Question: I have setup Custom Errors for my site as my Web.config shows below:
'''
<system.web>
<customErrors mode="On" redirectMode="ResponseRewrite" defaultRedirect="~/Error/Error400">
<error statusCode="400" redirect="~/Error/Error404"/>
<error statusCode="404" redirect="~/Error/Error404" />
<error statusCode="403" redirect="~/Error/Error403" />
<error statusCode="500" redirect="~/Error/Error500" />
</customErrors>
</system.web>
'''
And also
'''
<system.webServer>
<httpErrors errorMode="Custom" existingResponse="Replace">
<remove statusCode="400" />
<error statusCode="400" path="/Error/Error400" responseMode="ExecuteURL" />
<remove statusCode="403" />
<error statusCode="403" path="/Error/Error403" responseMode="ExecuteURL" />
<remove statusCode="404" />
<error statusCode="404" path="/Error/Error404" responseMode="ExecuteURL" />
<remove statusCode="500" />
<error statusCode="500" path="/Error/Error500" responseMode="ExecuteURL" />
</httpErrors>
</system.webServer>
'''
I am throwing errors like this from my controllers:
'''
throw new HttpException((int)HttpStatusCode.BadRequest, "The checklist Id is not specified. EntityId: " + this.LoggedInEntity.EntityId + "; userId: " + this.LoggedInUser.UserId);
'''
The Error controller that handles the custom error page requests is:
'''
public class ErrorController : Controller
{
public ActionResult Error400()
{
ErrorViewModel error = new ErrorViewModel();
Response.StatusCode = (int)HttpStatusCode.BadRequest;
return View(error);
}
public ActionResult Error403()
{
ErrorViewModel error = new ErrorViewModel();
Response.StatusCode = (int)HttpStatusCode.Forbidden;
return View(error);
}
public ActionResult Error404()
{
ErrorViewModel error = new ErrorViewModel();
Response.StatusCode = (int)HttpStatusCode.NotFound;
return View(error);
}
public ActionResult Error500()
{
ErrorViewModel error = new ErrorViewModel();
Response.StatusCode = (int)HttpStatusCode.InternalServerError;
return View(error);
}
}
'''
However, in the example thrown exception which is a 400 Error, the 400 action doesn't get called. Instead, the 500 action gets called. How can I make it call the correct 400 action instead for the thrown error?
I am using ELMAH for my error logging and it is showing the correct error code:

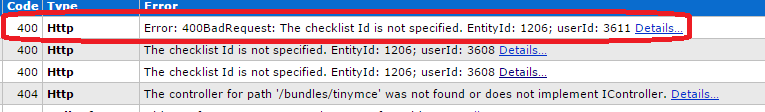
Answer: According to the following answer, ResponseRewrite won't work with MVC routes:
<URL>
If you read through Bens (awesome) blog post, he's using actual files to represent the 404 and 500 responses and not an MVC controller.